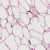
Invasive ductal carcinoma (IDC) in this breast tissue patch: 0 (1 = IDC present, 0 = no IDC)